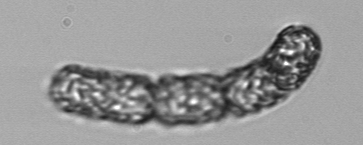
Label: Guinardia_striata